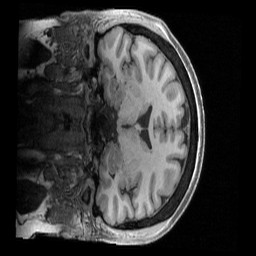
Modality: T1w
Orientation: coronal
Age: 44
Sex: female
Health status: ill
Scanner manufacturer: siemens
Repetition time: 2.4 s
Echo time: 0.00231 s